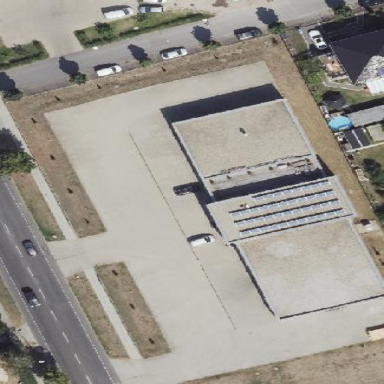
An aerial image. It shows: Building.